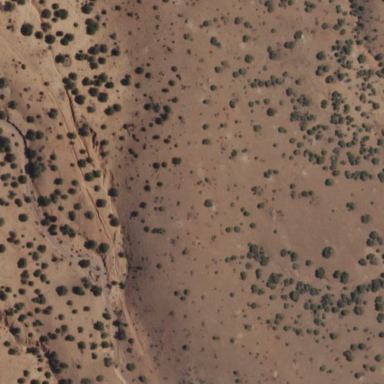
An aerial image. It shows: Patch of scrub vegetation.